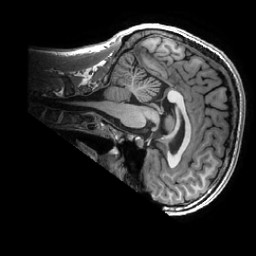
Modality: T1w
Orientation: sagittal
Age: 31
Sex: male
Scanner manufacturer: ge
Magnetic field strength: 3 T
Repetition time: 0.0073 s
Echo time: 0.003 s